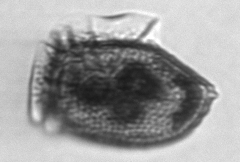
Label: Dinophysis_norvegica